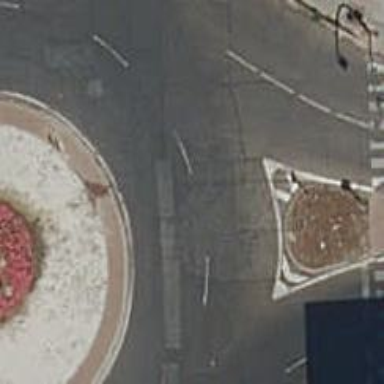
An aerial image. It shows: Residential road with asphalt surface leading up to roundabout.